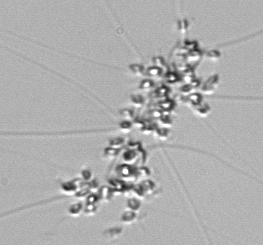
Label: Chaetoceros_didymus_TAG_external_flagellate